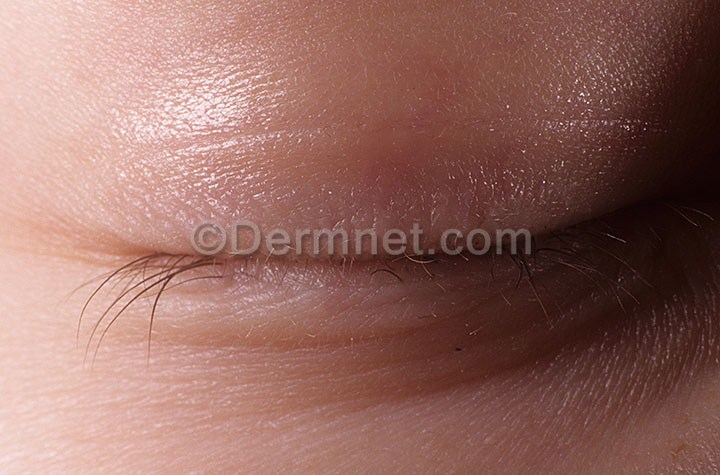
Disease: Hair Loss Photos Alopecia and other Hair Diseases